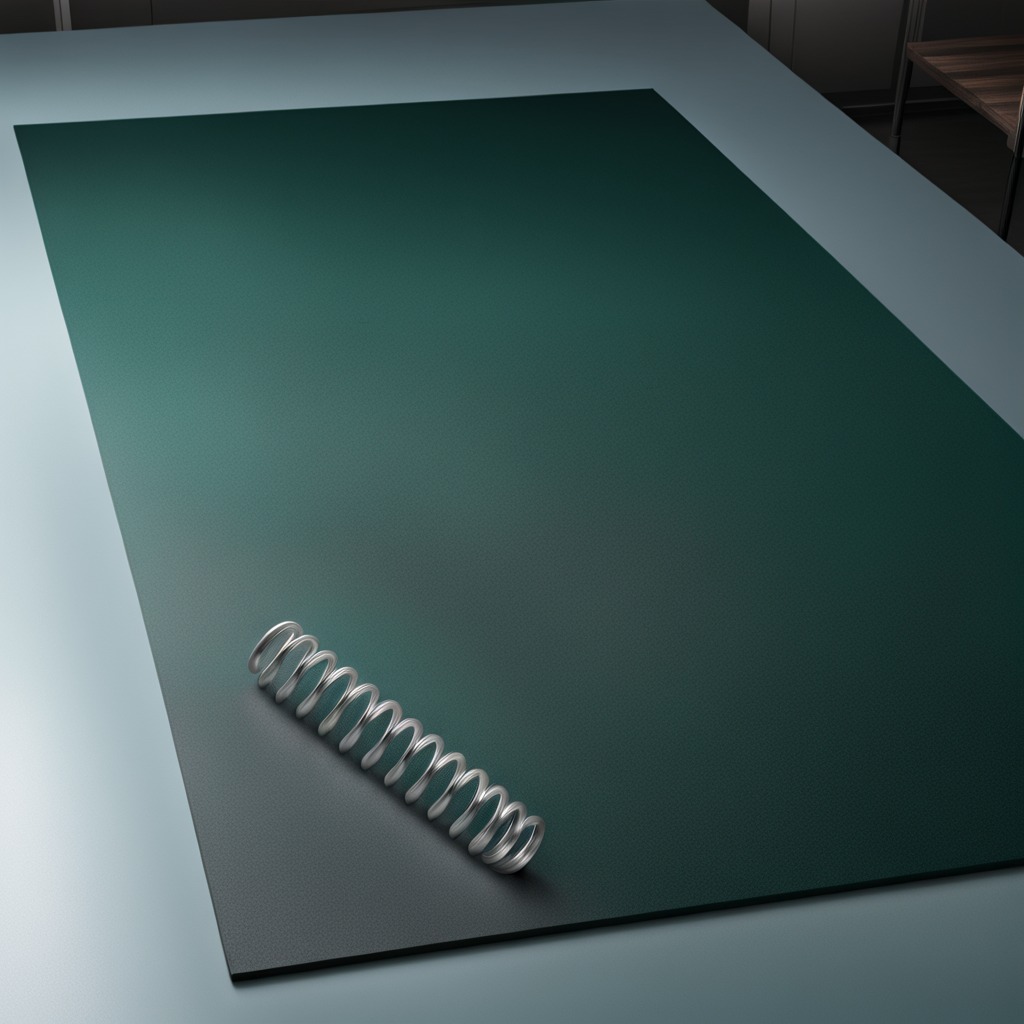
A coiled metal spring is lying on the clean granite tabletop covered with a green rubber mat inside a workshop under bright overhead lighting crisp shadows high clarity worn but beneath the mat